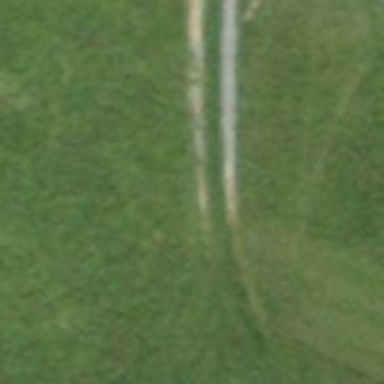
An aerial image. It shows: Grassy track with grade5 tracktype.